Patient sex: M
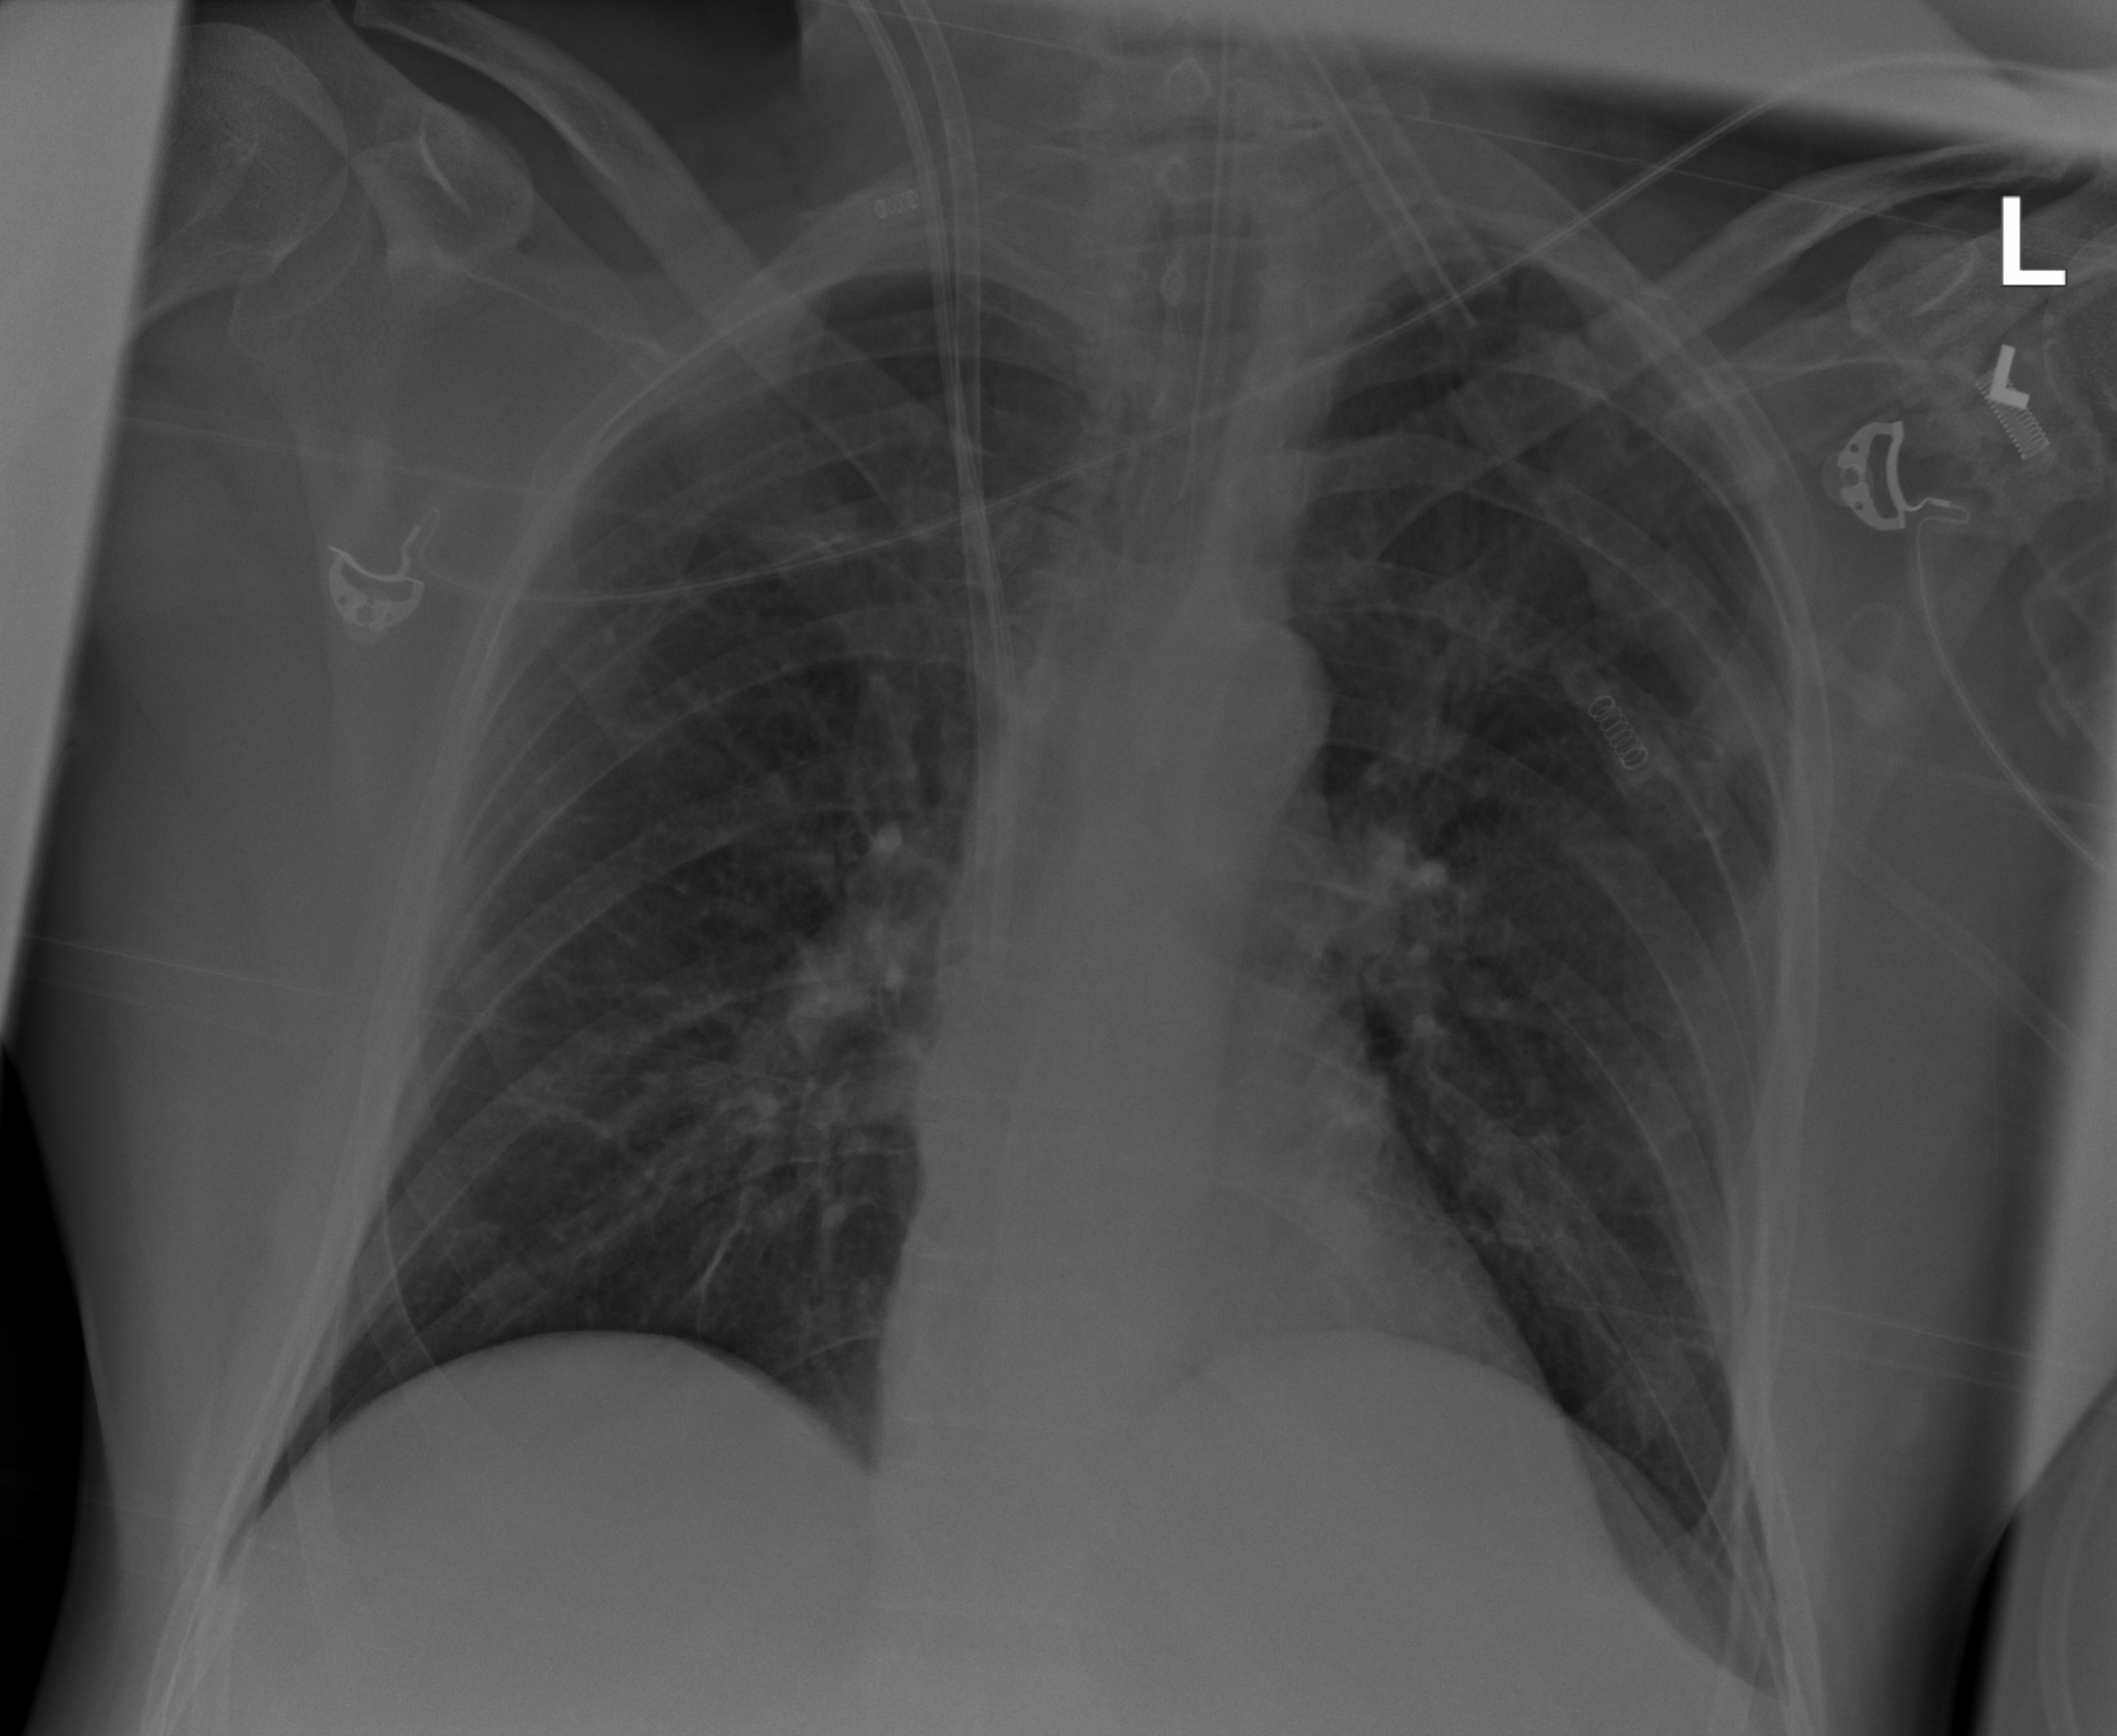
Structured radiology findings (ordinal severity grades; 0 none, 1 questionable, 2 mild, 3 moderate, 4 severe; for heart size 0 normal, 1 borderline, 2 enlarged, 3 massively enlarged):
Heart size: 0
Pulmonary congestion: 2
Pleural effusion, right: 0
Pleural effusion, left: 0
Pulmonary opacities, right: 2
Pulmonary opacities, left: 2
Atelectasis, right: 2
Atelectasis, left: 0